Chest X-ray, AP view. Patient: 38 years old, sex F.
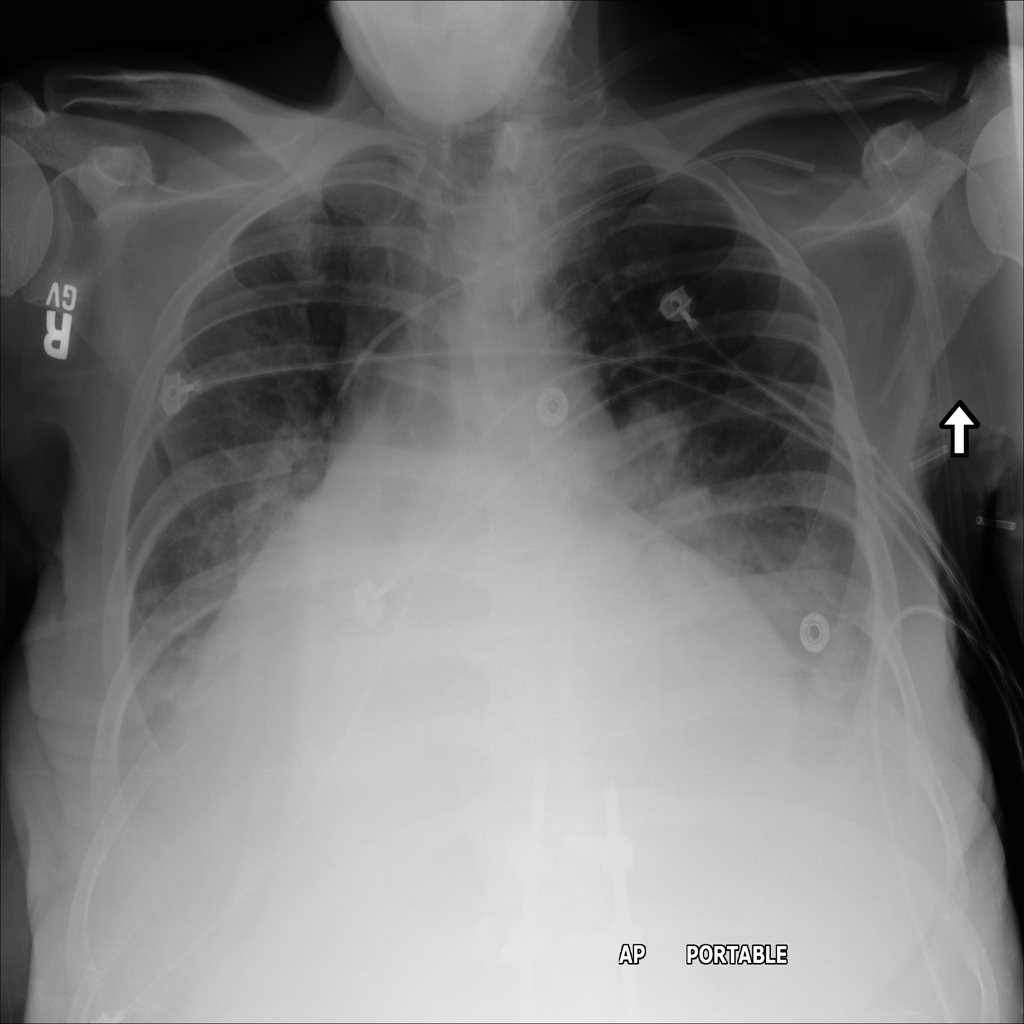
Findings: Cardiomegaly, Effusion